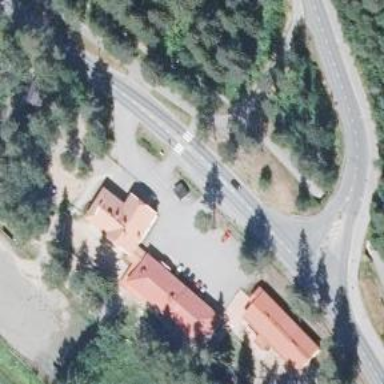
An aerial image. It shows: Kindergarten.